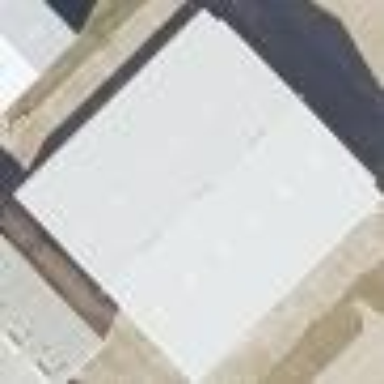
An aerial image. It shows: Hangar building located at airport.